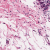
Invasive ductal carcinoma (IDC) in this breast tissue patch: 0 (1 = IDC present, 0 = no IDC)